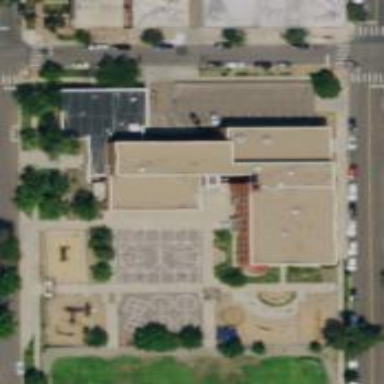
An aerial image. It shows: School.